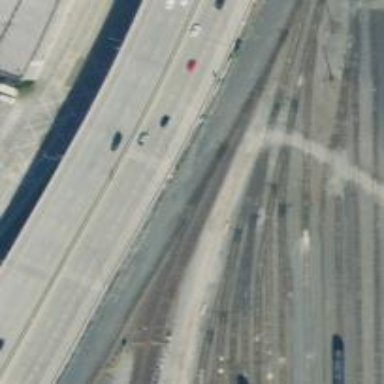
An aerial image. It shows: Railway yard.